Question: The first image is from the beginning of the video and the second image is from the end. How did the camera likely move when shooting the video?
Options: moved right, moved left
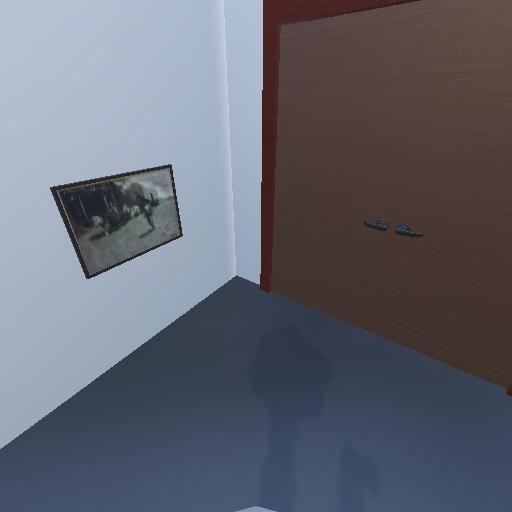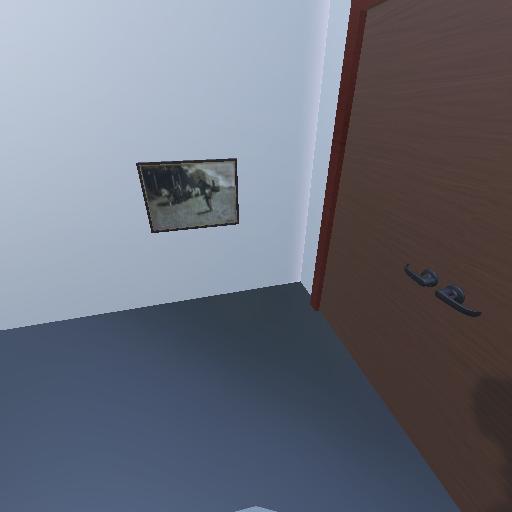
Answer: moved right